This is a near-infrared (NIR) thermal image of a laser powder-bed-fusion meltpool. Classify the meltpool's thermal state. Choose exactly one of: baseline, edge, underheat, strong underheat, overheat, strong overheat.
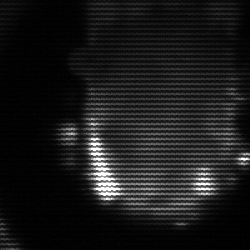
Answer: baseline